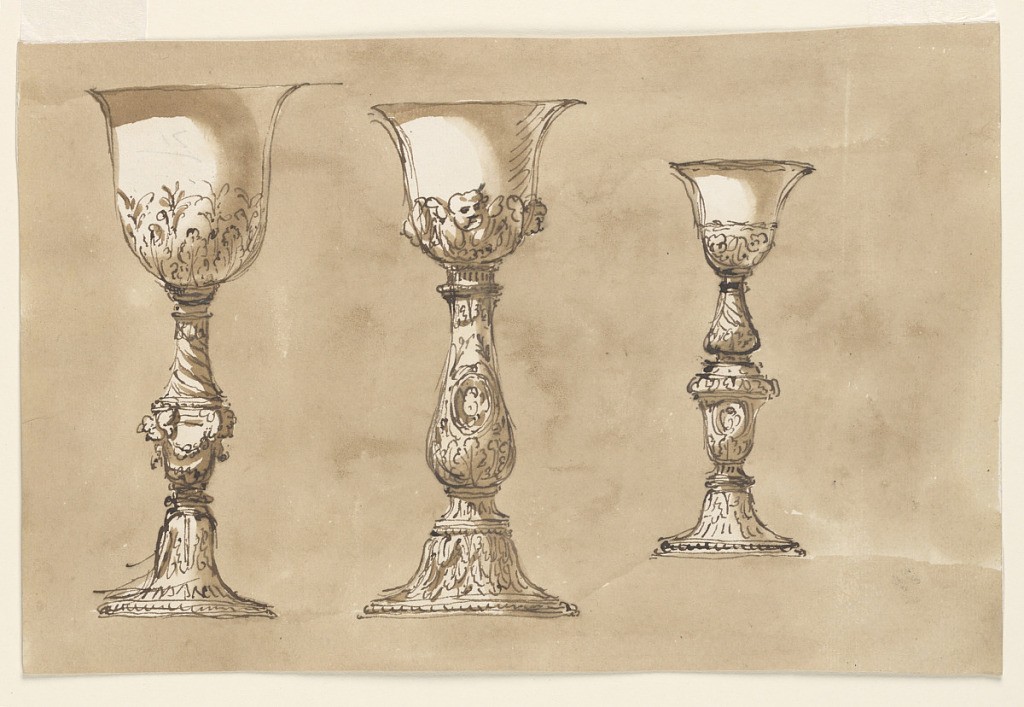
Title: Three chalices
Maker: Giuseppe Barberi, Italian, 1746–1809
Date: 1780–1790
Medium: Pen and brown ink, brush and brown wash on off-white laid paper, lined
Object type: Drawing
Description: At left: upon a high foot stands an urn with festoons supported by cherubim, supporting a short twisted column. The lower part of the bowl is decorated with a row of leaves with st ems in the invervals. Center: the stem is a baluster with an oval medallion above a row of leaves at the front. The lower part of the bowl is surrounded by a row of cherubim. At right in a smaller scale: the lower part of the stem is an urn supporting a baluster. The lower part of the bowl is decorated with cherubim framed above by horizontal branches. Usual background.